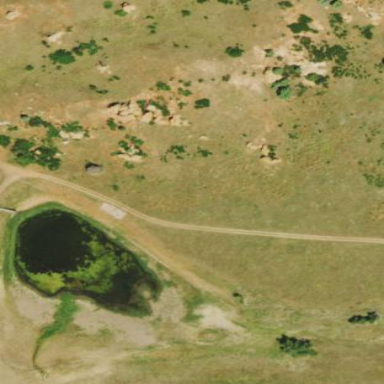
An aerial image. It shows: Pond surrounded by natural water.